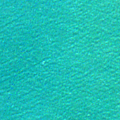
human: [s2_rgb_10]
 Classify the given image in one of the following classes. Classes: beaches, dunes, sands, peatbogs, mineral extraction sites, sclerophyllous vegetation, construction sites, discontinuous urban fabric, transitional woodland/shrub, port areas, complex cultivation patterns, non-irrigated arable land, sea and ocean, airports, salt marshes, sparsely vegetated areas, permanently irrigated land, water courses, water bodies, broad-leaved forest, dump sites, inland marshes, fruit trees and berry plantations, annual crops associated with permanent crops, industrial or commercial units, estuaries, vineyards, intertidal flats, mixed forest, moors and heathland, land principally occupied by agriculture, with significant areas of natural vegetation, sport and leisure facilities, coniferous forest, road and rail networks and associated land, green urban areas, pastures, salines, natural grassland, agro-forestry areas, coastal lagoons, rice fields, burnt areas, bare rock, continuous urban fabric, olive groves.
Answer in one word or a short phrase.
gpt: sea and ocean